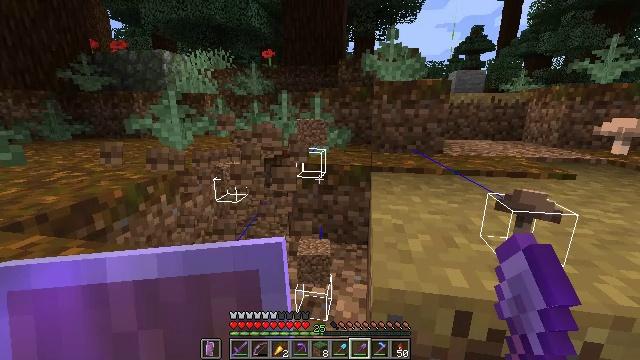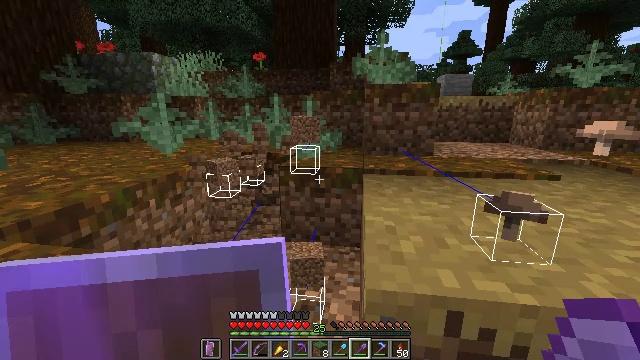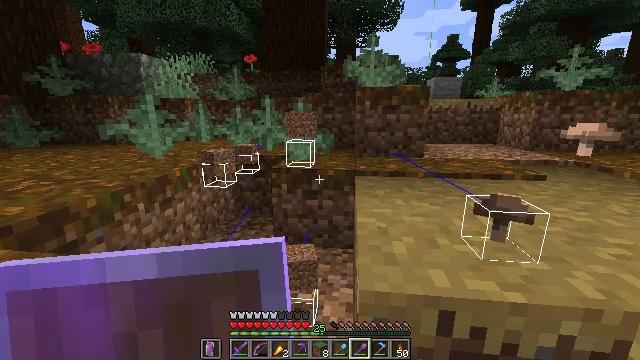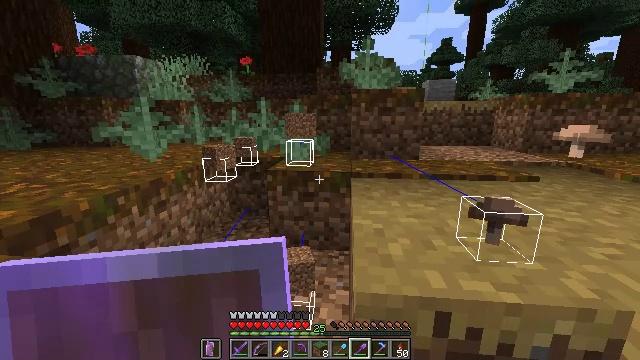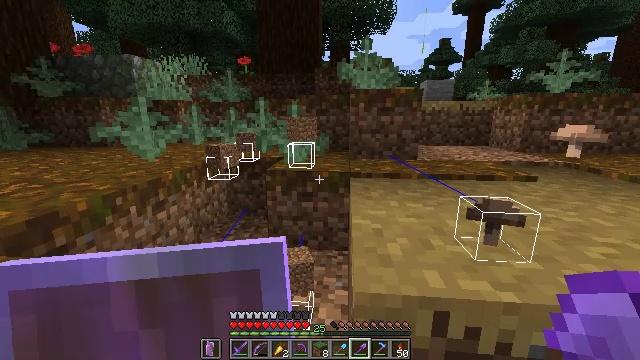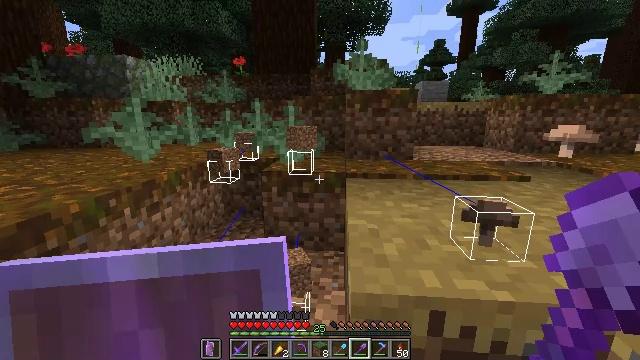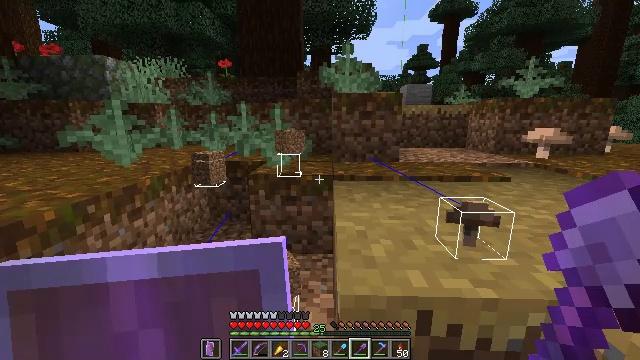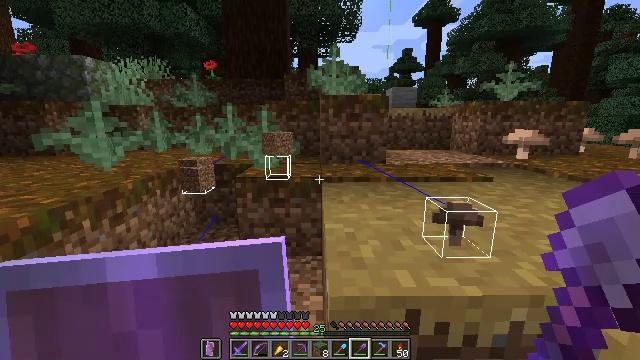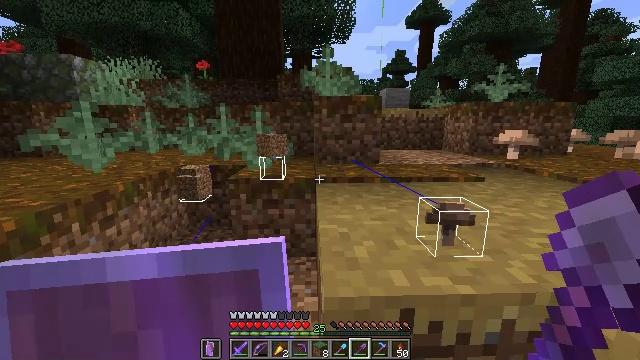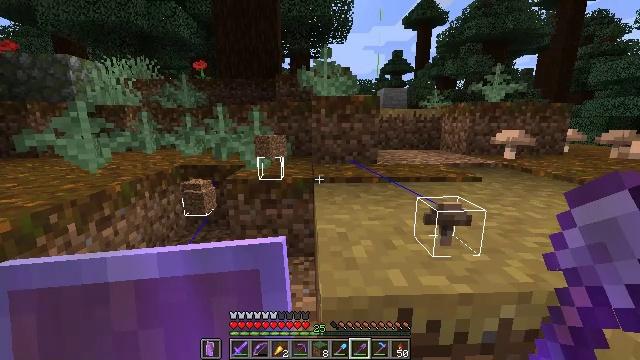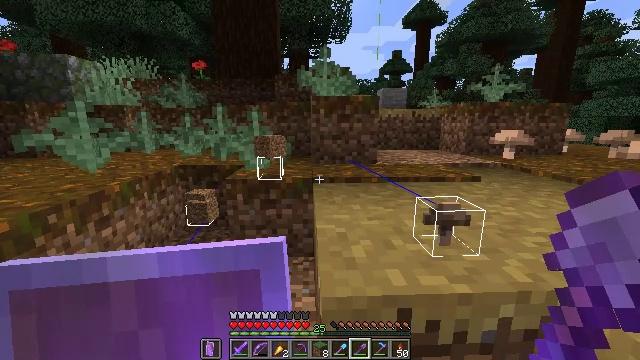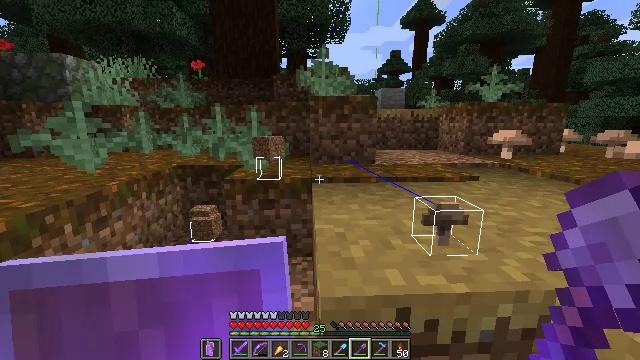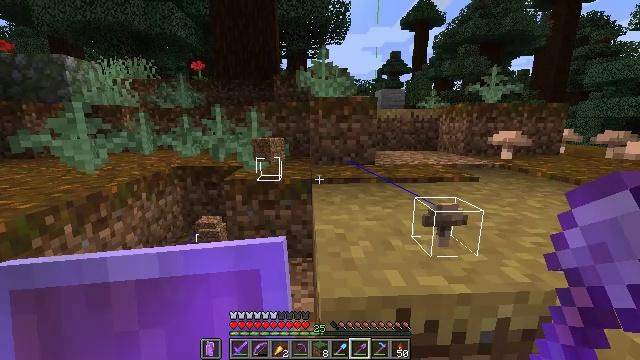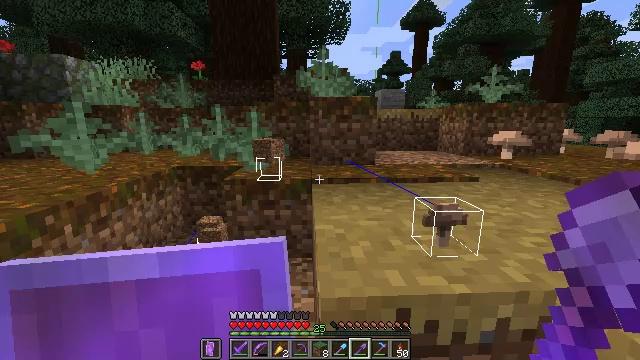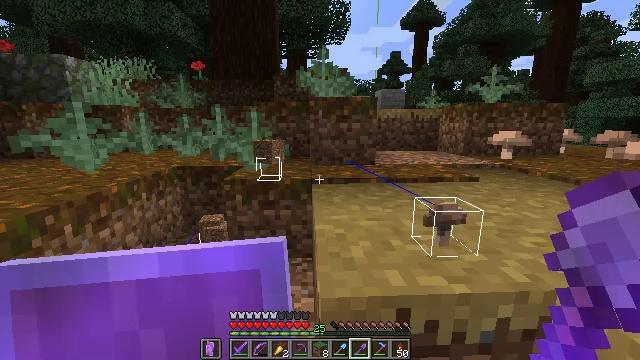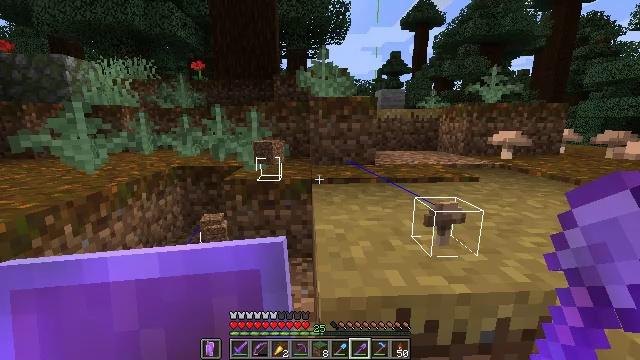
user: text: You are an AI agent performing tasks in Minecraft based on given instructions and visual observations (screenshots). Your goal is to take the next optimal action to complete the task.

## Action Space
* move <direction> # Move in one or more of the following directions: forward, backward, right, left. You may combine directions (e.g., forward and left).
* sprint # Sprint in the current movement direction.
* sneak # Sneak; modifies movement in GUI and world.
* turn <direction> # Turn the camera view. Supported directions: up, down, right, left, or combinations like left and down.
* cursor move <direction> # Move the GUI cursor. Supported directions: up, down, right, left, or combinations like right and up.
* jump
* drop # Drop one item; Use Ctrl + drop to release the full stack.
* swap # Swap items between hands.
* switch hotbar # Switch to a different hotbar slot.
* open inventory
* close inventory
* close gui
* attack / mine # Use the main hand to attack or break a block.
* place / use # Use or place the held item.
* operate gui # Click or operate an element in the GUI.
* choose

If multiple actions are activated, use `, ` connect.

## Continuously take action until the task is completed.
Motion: motion action
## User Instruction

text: Break the podzol in a taiga biome.
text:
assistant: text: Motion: turn right
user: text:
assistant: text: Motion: turn right
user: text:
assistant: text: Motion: no_op
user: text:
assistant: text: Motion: no_op
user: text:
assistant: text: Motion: no_op
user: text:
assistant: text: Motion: turn right
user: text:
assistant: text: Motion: turn right
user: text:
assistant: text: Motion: turn right
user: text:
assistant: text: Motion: no_op
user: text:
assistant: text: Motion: no_op
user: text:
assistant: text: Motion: no_op
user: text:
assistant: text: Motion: no_op
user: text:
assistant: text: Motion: no_op
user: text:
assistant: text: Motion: no_op
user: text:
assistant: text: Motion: no_op
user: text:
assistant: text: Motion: no_op
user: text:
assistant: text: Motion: no_op
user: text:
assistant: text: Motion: turn right
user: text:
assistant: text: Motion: no_op
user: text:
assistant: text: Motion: no_op
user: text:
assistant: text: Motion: no_op
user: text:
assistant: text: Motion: no_op
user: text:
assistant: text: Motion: no_op
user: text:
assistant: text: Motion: no_op
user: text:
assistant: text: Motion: no_op
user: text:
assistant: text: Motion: no_op
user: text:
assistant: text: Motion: no_op
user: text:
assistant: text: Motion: no_op
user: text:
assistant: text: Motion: no_op
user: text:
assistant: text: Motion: no_op